Question: I am working on an xml file inside of Netbeans and something changed in my settings where when I open up a bracket, it turns the bracket red and displays the Javadoc in addition to the code-completion tool.

I like the code-completion but not the javadoc. Does someone know how to turn it off the Javadoc?
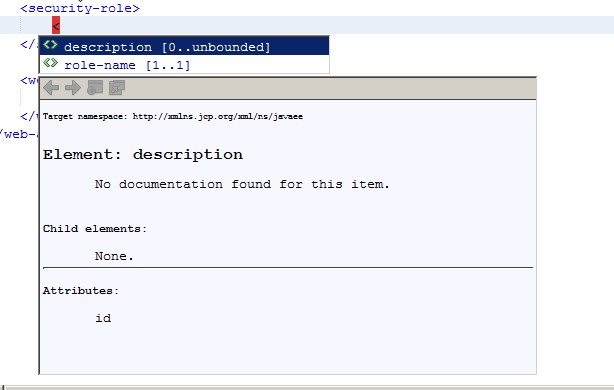
Answer: I found out the answer:
In Netbeans, go Tools -> Options -> Code Completion -> uncheck "Auto Popup Documentation Window"
I'm still not sure what keyboard shortcut I hit to enable it in the first place, but this turned it off.